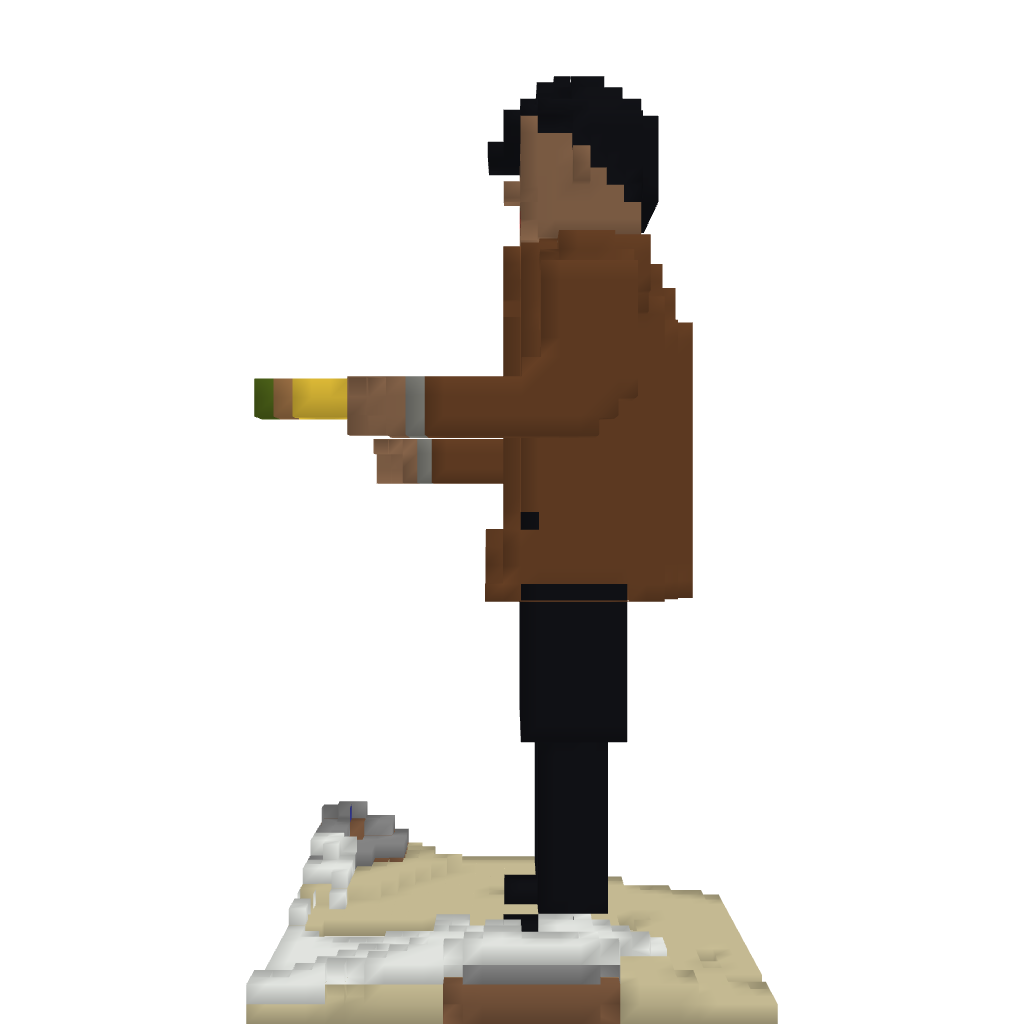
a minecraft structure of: Dr Who